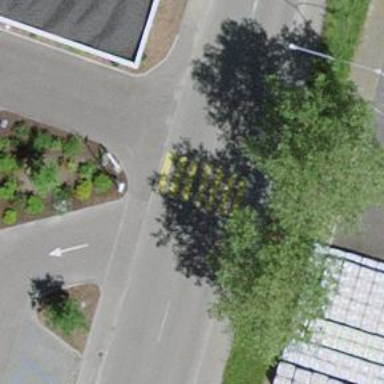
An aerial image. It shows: Zebra crossing on the road.